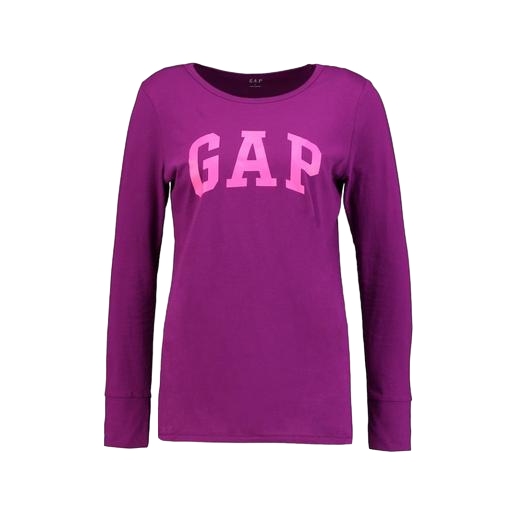
long sleeve tee, l/s top, active long-sleeve tee, white background